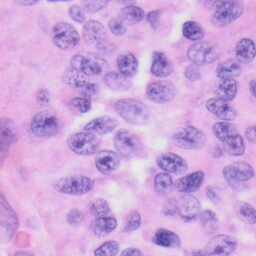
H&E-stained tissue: Skin